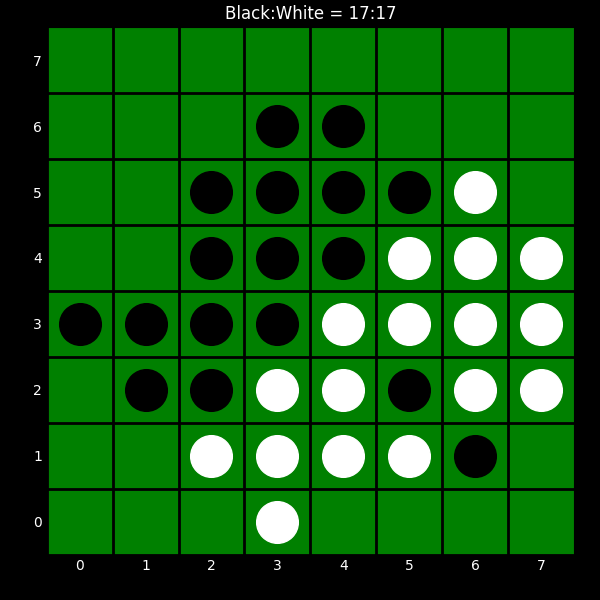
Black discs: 17
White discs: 17